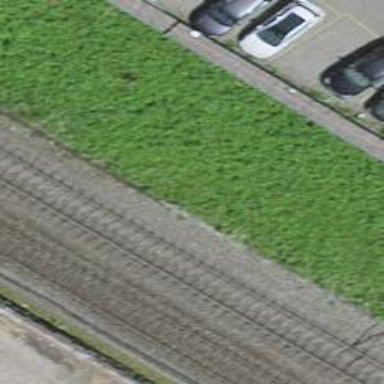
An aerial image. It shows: There is single track with electrified contact line.